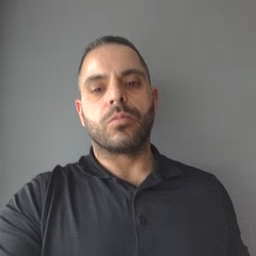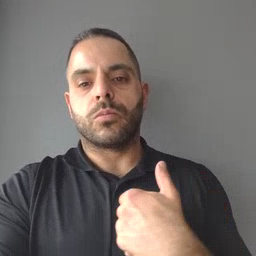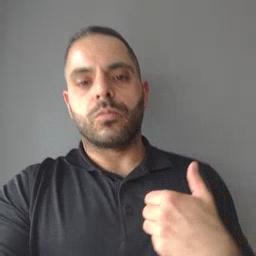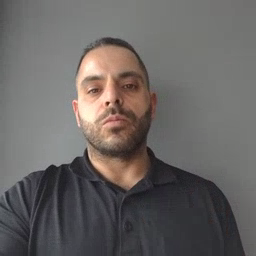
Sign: animal